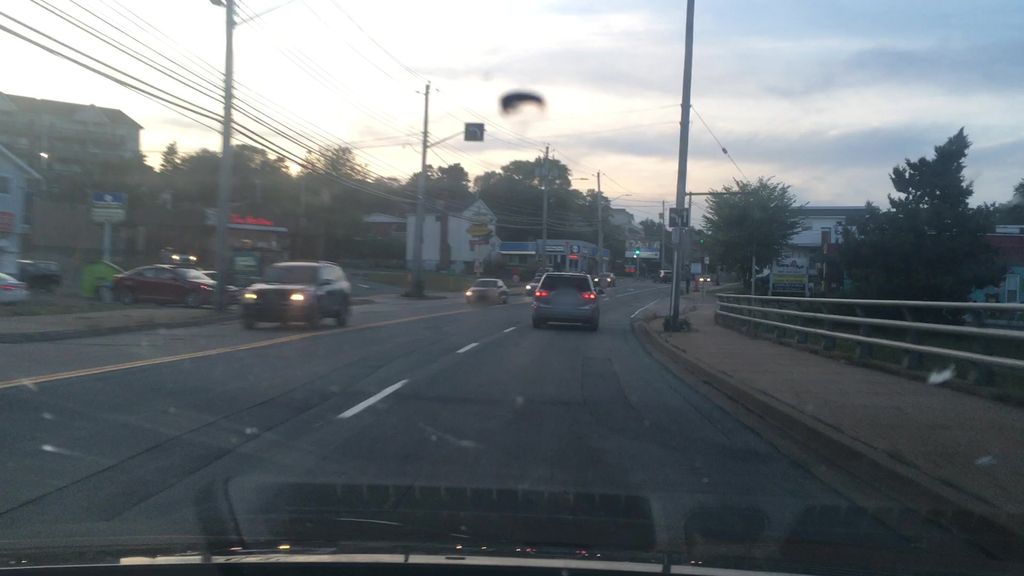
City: halifax